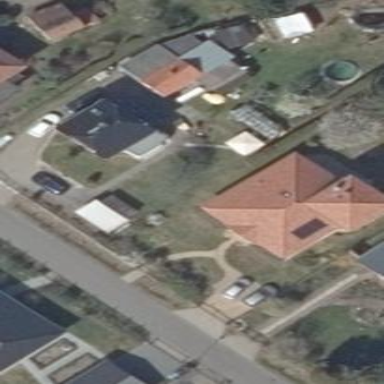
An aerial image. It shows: Detached building with pyramidal roof shape.